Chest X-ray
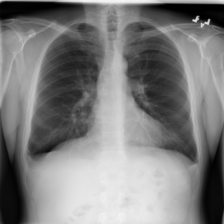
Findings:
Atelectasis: negative
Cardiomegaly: negative
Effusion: positive
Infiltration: negative
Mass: negative
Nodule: negative
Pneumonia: negative
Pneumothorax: negative
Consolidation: negative
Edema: negative
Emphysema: negative
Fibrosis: negative
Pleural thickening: negative
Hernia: negative